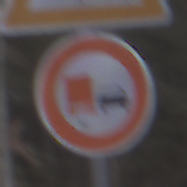
Verkehrszeichen: UeberholverbotKraftfahrzeuge
Zusatzzeichen oben: AmphibienwanderungLinks
Umgebung: Outdoor, Nature
Tageszeit: Midday
Wetter: Overcast
Licht: Natural
Jahreszeit: Autumn
Kontrast: LowContrast